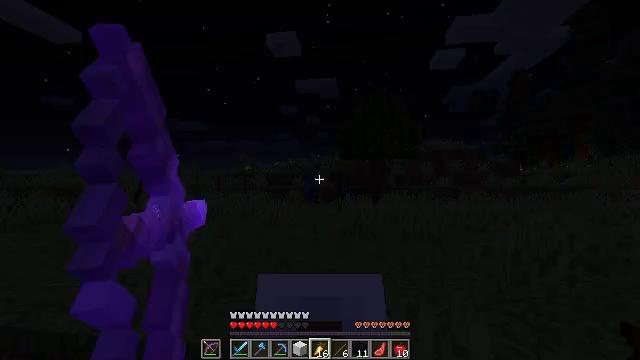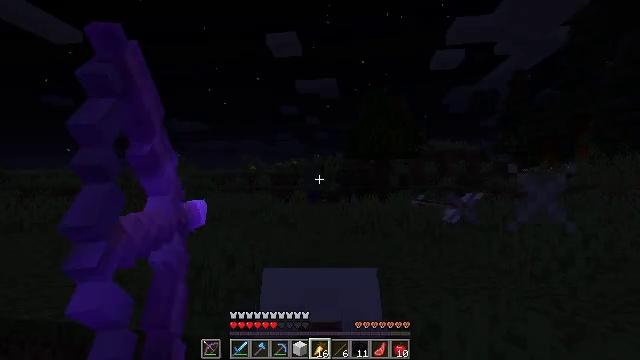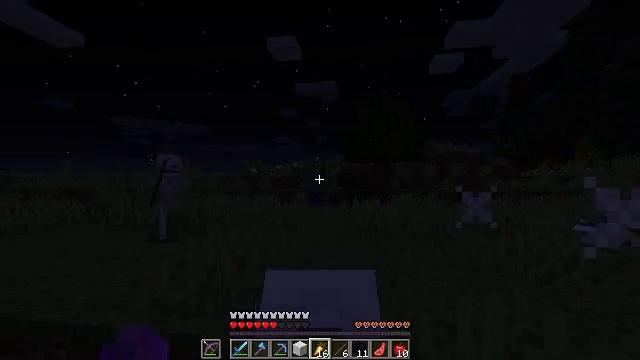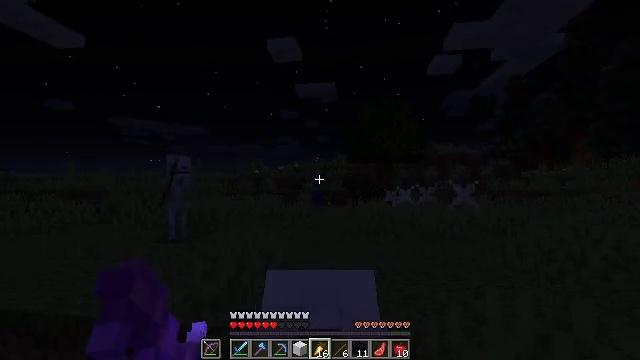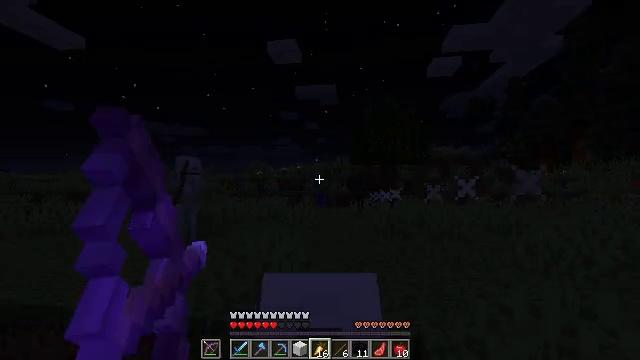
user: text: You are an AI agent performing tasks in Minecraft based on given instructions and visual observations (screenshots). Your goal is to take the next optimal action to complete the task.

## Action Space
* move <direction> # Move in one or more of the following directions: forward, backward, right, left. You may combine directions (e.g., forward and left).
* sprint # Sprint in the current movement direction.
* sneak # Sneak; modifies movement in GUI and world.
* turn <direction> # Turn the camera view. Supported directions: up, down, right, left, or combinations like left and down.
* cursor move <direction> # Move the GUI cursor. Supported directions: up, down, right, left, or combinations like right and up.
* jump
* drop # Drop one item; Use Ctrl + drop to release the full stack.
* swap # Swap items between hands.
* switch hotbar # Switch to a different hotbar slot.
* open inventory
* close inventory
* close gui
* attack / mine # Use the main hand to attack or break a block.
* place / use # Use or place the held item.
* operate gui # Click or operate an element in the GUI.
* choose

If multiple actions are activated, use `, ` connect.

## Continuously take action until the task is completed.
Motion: motion action
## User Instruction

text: Kill a zombie villager.
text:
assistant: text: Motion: move back and move left, use / place
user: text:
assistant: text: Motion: move back and move left, use / place
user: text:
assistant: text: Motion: move back and move left, use / place
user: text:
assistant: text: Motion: move back and move left, use / place
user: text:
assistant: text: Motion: use / place